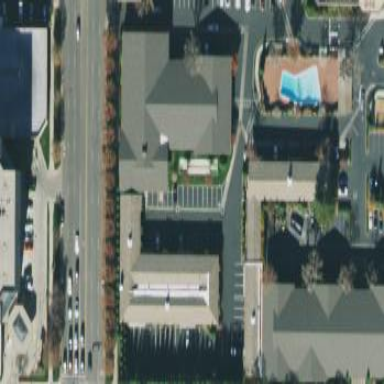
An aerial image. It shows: Hotel building.